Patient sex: M
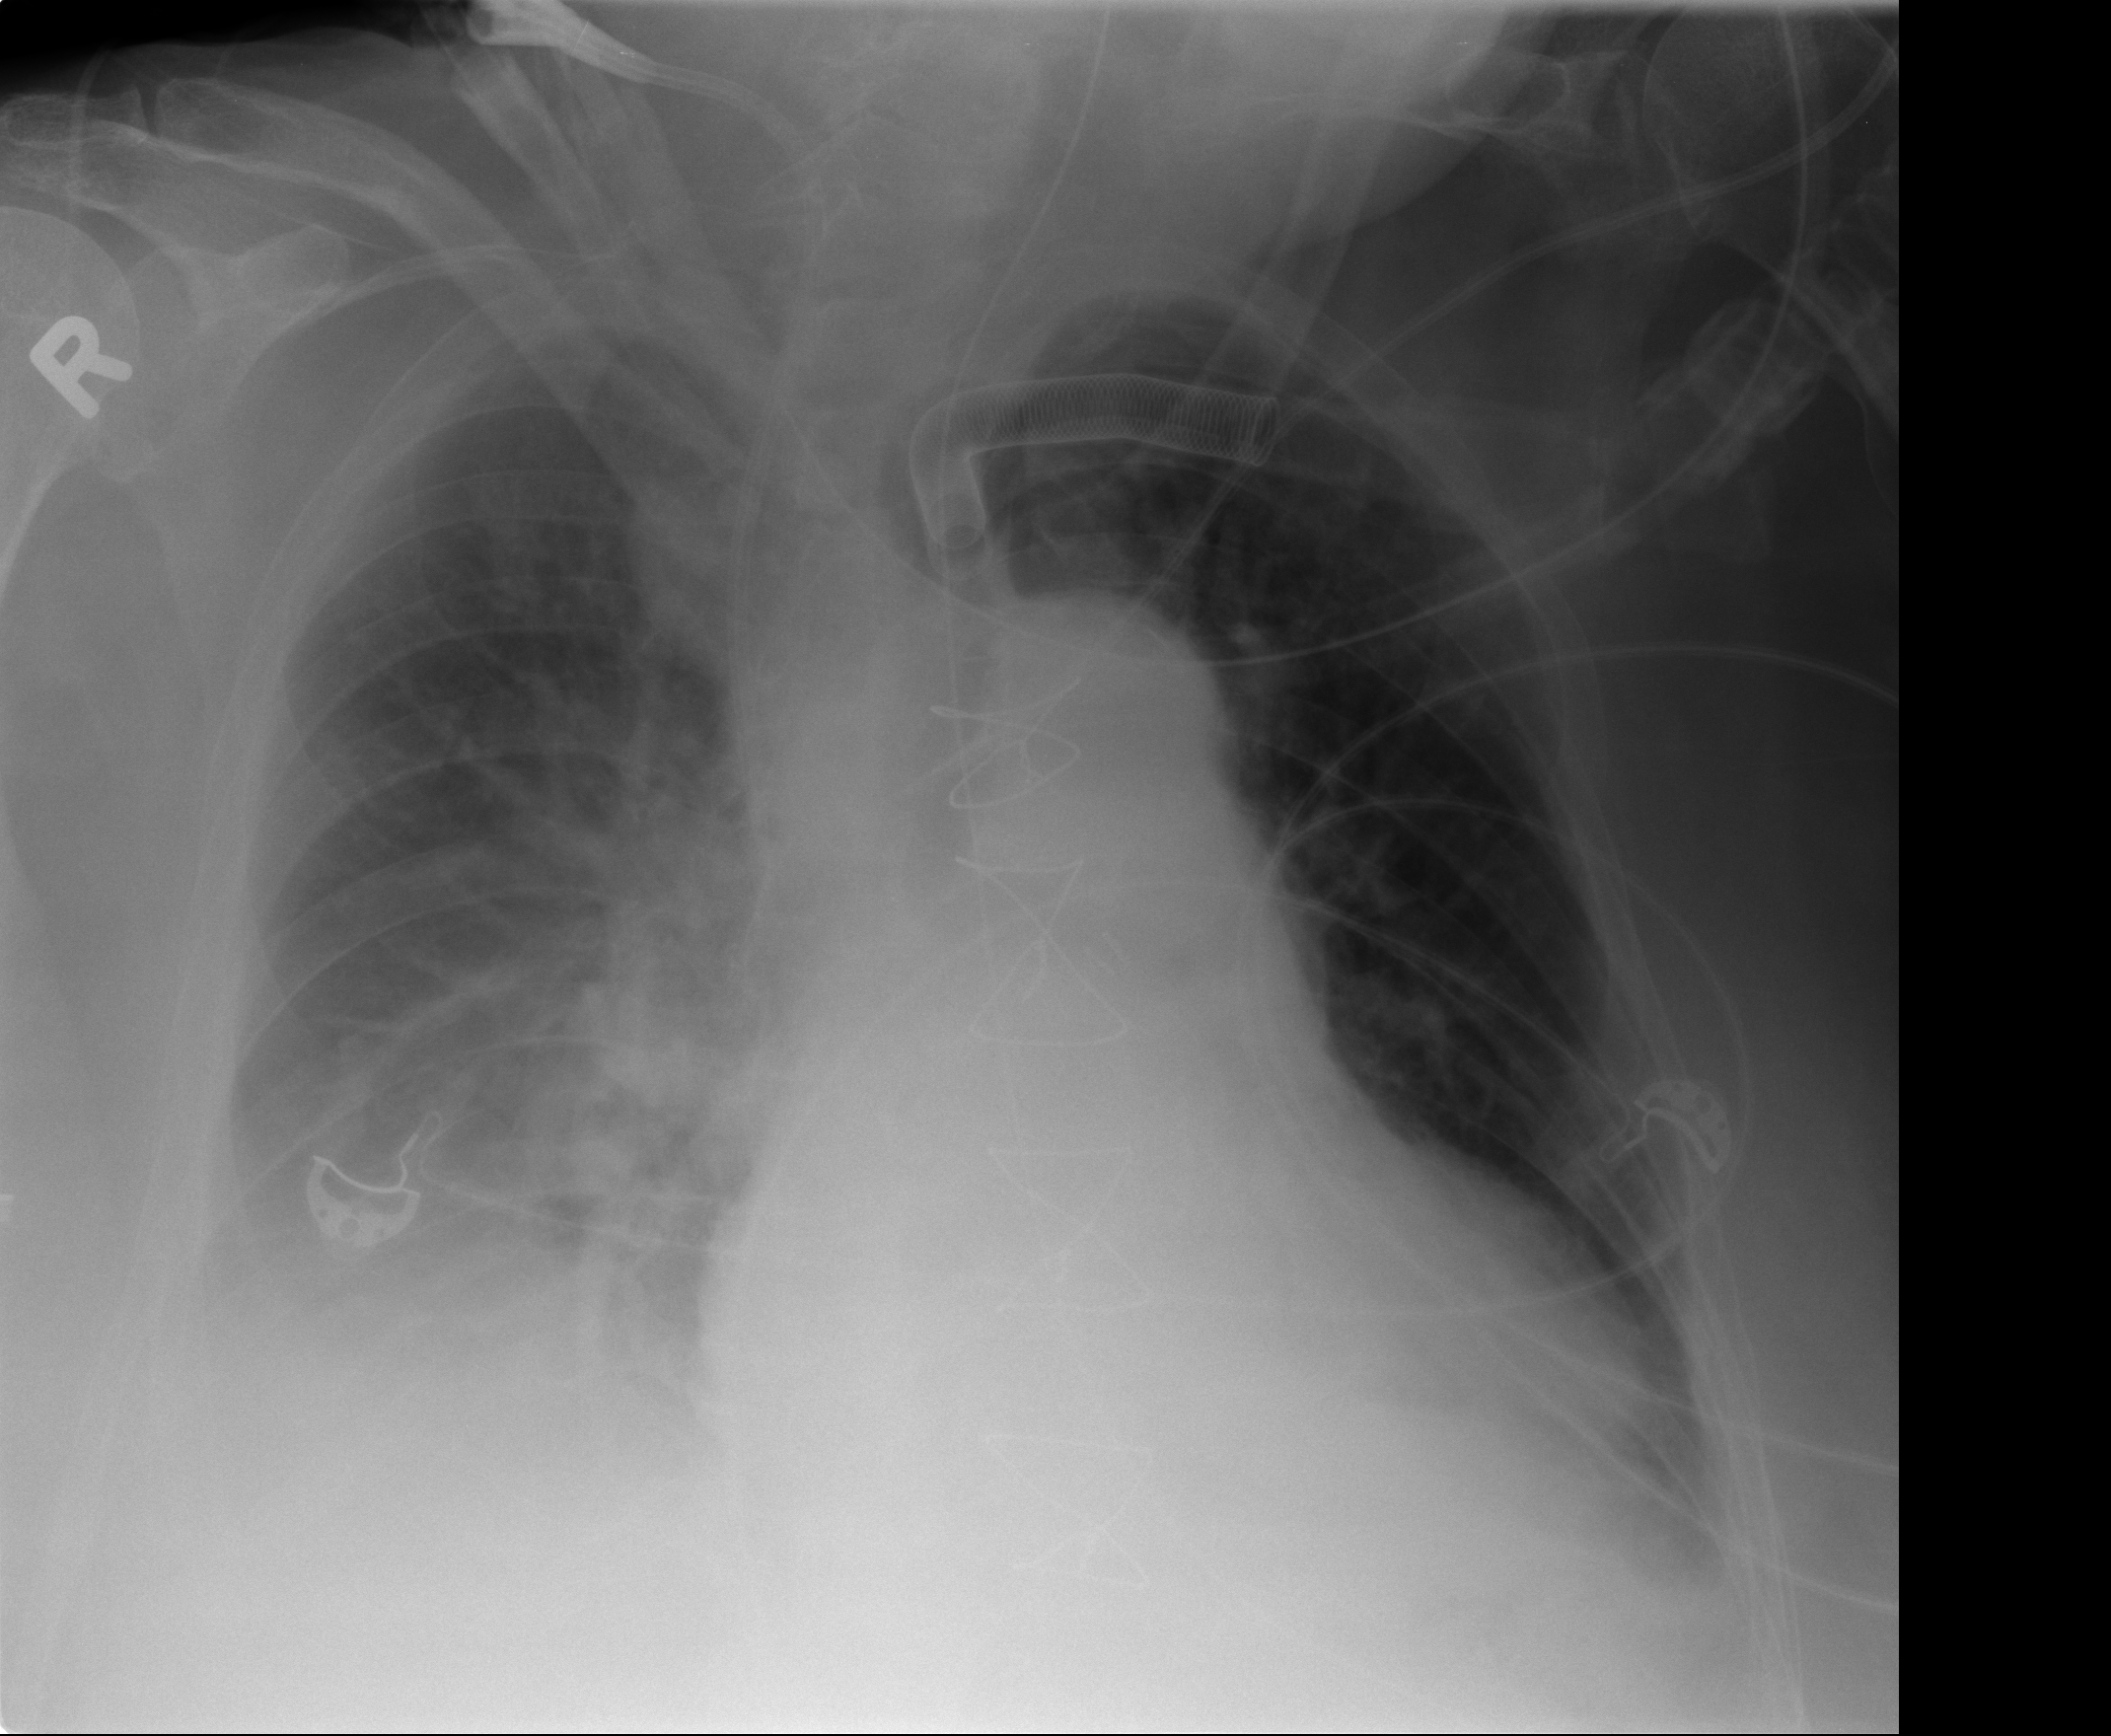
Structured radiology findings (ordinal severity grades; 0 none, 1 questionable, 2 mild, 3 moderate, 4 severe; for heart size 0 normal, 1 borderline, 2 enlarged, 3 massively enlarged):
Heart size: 2
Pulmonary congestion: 2
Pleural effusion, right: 3
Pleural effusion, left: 2
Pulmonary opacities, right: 0
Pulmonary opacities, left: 0
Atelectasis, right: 3
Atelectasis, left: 2